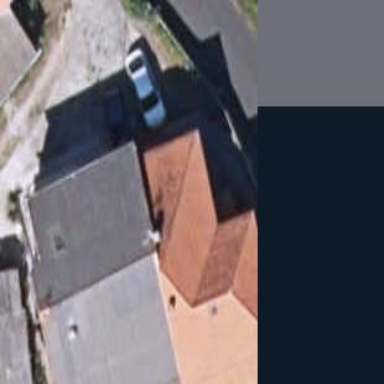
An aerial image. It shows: Simple house.